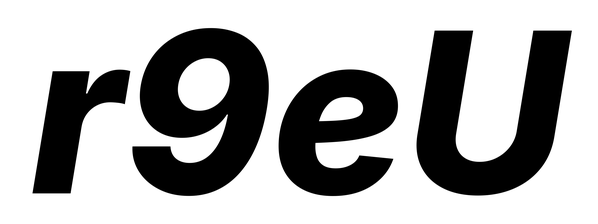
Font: Inter-Italic_ExtraBold_Italic